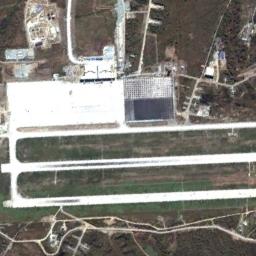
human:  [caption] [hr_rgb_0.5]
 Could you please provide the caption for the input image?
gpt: A runway at the airport was surrounded by a brown farmland with several airport houses next to the runway .

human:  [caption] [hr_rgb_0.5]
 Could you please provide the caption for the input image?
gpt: There are two crossing runways here .

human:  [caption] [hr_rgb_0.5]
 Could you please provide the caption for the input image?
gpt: An airport with some parallel runways and an open area on the lawn .

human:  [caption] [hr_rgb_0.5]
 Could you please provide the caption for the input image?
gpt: An airport is surrounded by many buildings and fields .

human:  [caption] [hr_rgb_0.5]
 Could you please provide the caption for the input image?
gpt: The three roads in the airfield are parallel .